Field crop: tomato
Growth stage: 1
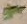
Species: solanum